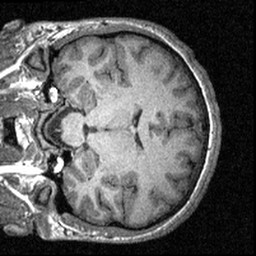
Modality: T1w
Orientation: coronal
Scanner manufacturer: siemens
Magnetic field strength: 3 T
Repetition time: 1.57 s
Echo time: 0.00304 s